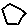
Label: hexagon